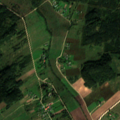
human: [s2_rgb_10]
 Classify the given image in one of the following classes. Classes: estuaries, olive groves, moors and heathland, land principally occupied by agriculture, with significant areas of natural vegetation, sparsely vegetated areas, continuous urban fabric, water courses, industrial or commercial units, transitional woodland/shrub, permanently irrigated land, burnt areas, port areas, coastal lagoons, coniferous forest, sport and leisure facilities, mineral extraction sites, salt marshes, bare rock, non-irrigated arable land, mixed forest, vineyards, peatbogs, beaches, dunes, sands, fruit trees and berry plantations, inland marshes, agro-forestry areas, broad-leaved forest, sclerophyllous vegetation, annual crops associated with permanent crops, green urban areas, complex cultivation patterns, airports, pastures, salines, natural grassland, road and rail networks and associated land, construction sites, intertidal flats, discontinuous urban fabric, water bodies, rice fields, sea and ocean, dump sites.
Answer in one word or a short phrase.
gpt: non-irrigated arable land, pastures, complex cultivation patterns, coniferous forest, mixed forest